Interaction volume radius: 5 \u00c5
Interaction volume height: 10 \u00c5
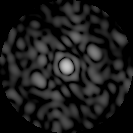
Disorder parameter: 0.7747